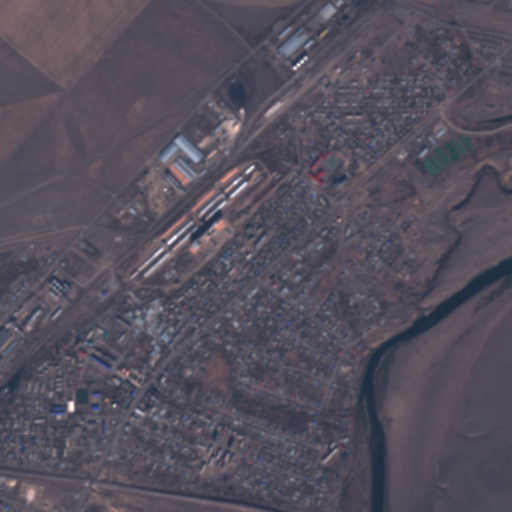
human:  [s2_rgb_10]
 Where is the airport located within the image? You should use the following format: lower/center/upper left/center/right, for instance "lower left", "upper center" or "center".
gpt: The airport is located in the upper left of the image.
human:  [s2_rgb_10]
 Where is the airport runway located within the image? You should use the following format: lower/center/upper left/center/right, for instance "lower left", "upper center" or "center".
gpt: The airport runway is located in the upper left of the image.
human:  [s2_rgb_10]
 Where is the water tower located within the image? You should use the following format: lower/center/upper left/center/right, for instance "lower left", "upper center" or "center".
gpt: The water tower is located in the lower left of the image.
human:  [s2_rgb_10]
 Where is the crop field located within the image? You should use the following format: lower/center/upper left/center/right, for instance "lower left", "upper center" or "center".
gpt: There is no crop field in the image.